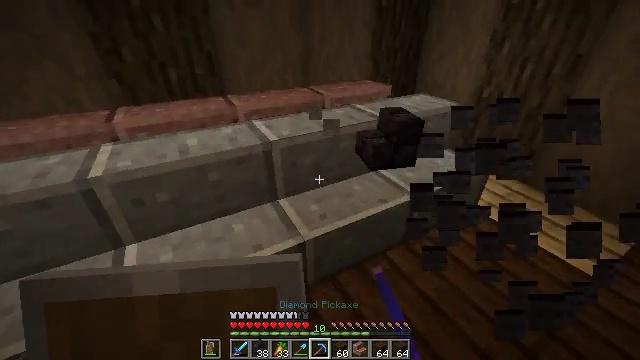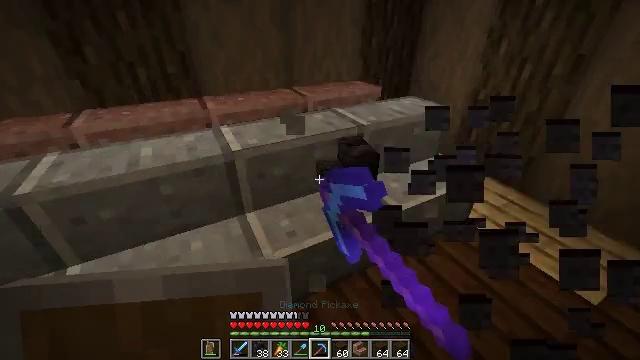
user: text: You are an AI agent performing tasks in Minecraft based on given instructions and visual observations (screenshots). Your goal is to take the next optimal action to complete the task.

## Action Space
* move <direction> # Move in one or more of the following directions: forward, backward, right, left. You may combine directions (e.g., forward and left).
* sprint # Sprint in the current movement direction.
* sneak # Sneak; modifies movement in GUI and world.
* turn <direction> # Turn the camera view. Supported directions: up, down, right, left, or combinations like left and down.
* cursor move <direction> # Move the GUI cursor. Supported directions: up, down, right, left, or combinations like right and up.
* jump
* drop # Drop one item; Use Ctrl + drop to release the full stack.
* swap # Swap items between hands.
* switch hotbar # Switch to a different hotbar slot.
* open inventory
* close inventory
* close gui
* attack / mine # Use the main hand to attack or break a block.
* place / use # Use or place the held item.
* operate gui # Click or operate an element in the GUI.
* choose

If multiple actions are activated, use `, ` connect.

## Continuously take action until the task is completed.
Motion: motion action
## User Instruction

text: Collect polished blackstone brick stairs.
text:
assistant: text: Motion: move forward and move right, attack / mine
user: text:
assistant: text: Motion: sneak, attack / mine